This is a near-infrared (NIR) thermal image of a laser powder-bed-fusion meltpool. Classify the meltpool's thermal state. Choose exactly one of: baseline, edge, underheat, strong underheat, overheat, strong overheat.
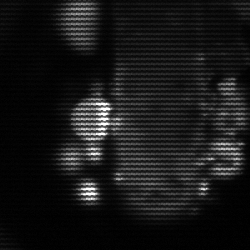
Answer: strong underheat